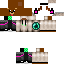
A female animal skin with pale skin dressed in a green robe top and black pants, featuring a closed mouth.